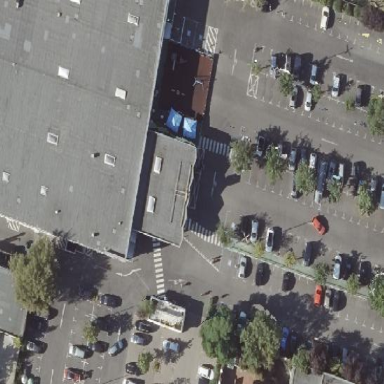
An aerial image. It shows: Retail area.